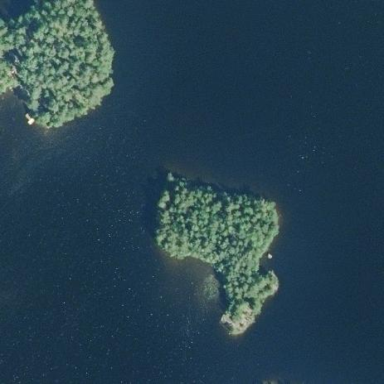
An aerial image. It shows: Island covered with woodland.